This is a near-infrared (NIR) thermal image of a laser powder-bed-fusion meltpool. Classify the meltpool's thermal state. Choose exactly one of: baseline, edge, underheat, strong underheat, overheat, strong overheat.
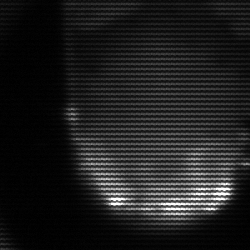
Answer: edge